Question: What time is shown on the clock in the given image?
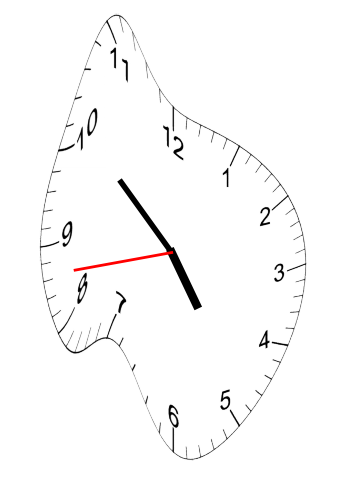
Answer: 04:51:43